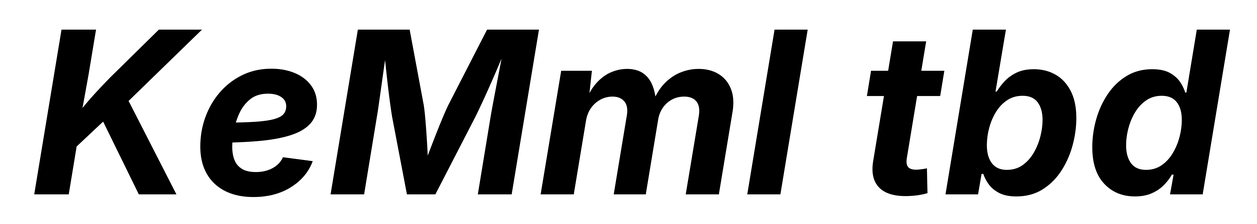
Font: Inter-Italic_Bold_Italic